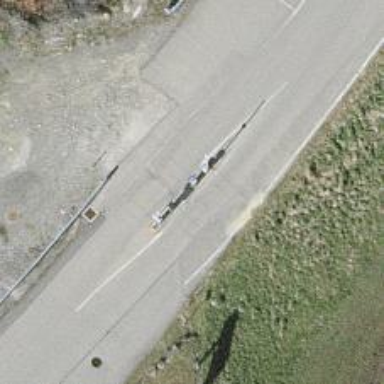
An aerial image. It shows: Lift gate barrier.